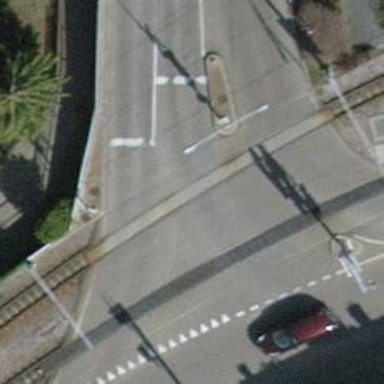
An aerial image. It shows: Railway level crossing.